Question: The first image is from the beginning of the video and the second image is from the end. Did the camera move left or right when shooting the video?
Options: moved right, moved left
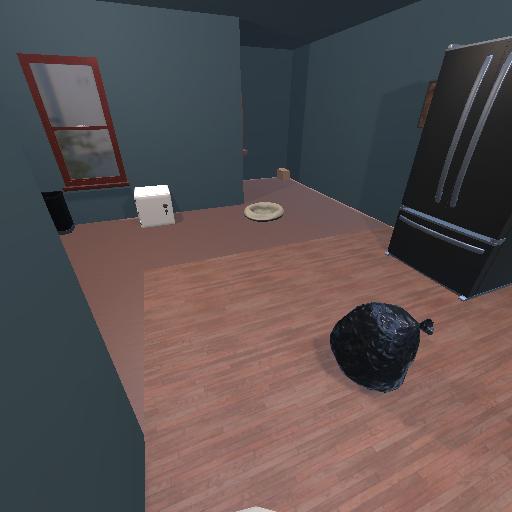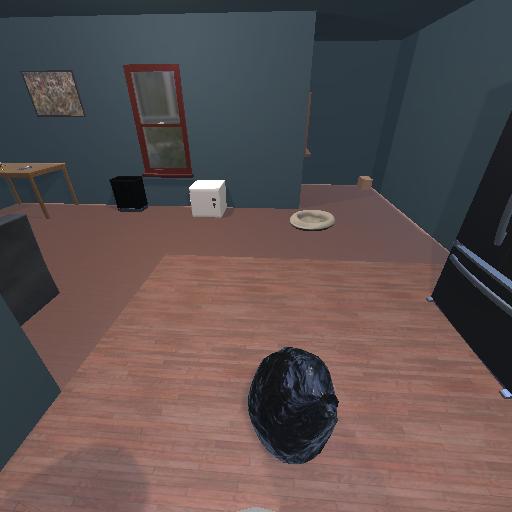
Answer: moved right